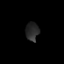
Tissue: prostate
Cell type: Epithelial cells
Senescence score: 0.352
Nuclear area (px): 236
Mean DAPI intensity: 41.36